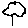
Label: tree